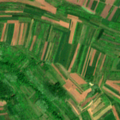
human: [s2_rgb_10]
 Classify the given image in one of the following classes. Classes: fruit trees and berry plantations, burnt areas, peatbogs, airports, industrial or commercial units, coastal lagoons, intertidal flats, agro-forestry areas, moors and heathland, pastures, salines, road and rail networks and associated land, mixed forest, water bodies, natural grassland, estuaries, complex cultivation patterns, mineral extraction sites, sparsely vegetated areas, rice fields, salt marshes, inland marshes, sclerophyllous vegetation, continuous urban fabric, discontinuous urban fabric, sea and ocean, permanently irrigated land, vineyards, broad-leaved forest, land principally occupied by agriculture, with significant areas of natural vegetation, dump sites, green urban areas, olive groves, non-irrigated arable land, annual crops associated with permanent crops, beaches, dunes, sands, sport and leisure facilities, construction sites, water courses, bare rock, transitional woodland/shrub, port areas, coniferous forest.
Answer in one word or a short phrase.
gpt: non-irrigated arable land, transitional woodland/shrub